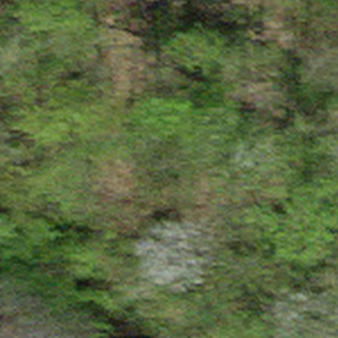
Label: other